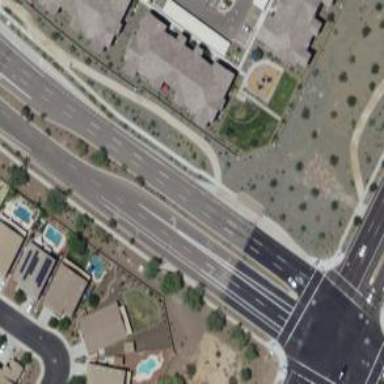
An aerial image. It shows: Secondary road with asphalt surface.